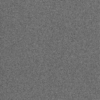
Label: dusty